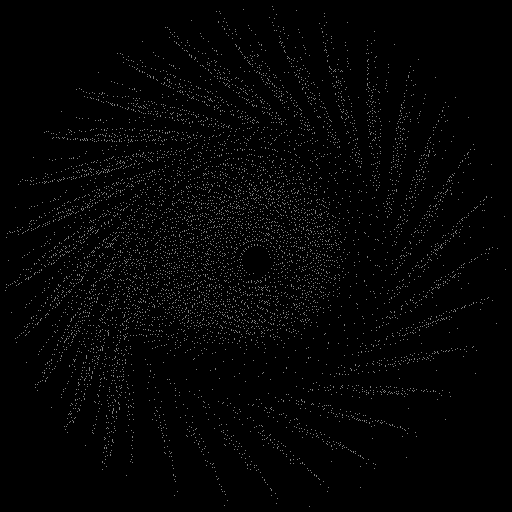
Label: fleabane